九年级 · 画法几何学
如图, $\odot O$ 的直径 $A B$ 为 $10 \mathrm{~cm}$, 弦 $A C$ 为 $6 \mathrm{~cm}, \angle A C B$ 的平分线 $C E$ 交 $A B$ 于 $D$, 交 $\odot O$ 于 $E, E F$为 $\odot O$ 的切线, 交 $C B$ 的延长线于 $F$.

(1)求证: $E F / / A B$;

(2)求 $B F$ 的长.
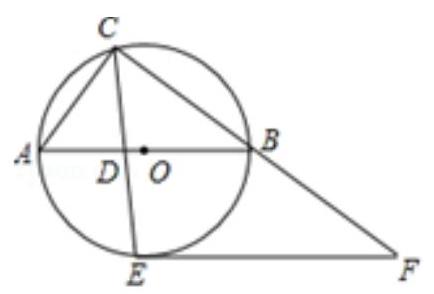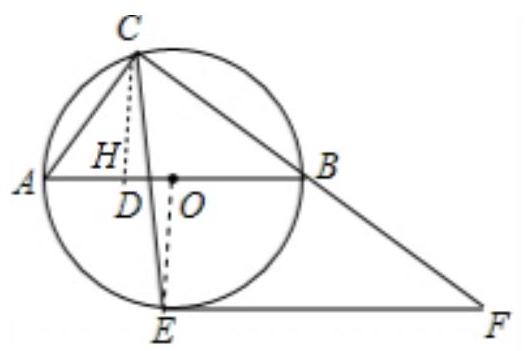
答案: 证明：如图,

(1)连接 $O E$,

$\because \angle A C E=\angle B C E$,

$\therefore \overline{A E}=\overline{B E}$,

$\therefore O E \perp A B, \quad$,

$\because E F$ 是切线，

$\therefore O E \perp E F$,

$\therefore E F / / A B$

解: (2)作 $C H \perp A B$ 于 $H$.

$\because A B$ 是直径,

$\therefore \angle A C B=90^{\circ}$,

$B C=\sqrt{A B^{2}-A C^{2}}=\sqrt{10^{2}-6^{2}}=8$,
$\because \frac{1}{2} A C \cdot B C=\frac{1}{2} A B \cdot C H$,

$\therefore C H=\frac{24}{5}$,

$\because \mathrm{CH} / / \mathrm{OE}$,

$\therefore \triangle C D H \sim \triangle E D O$,

$\therefore \frac{C D}{D E}=\frac{C H}{O E}=\frac{24}{25}$,

$\because D B / / E F$,

$\therefore \frac{B C}{B F}=\frac{C D}{D E}=\frac{24}{25}$,

$\therefore B F=\frac{25}{3}$.